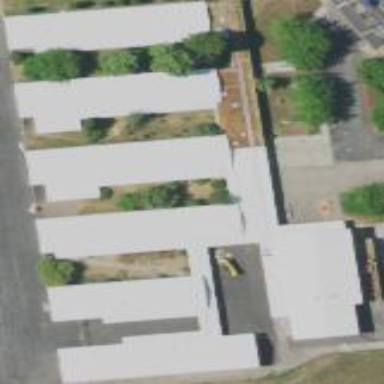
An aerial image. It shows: School building.